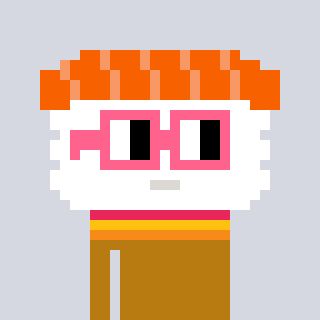
a pixel art character with square pink glasses, a nigiri-shaped head and a gold-colored body on a cool background